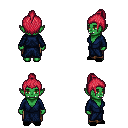
a pixel art fantasy rpg character, female body template, orc, green skin, blue robe, robe skirt, ruby red short topknot hairstyle, black slippers, four views (front, back, left, right), 2x2 character sprite sheet, small pixel art, hard edges, no anti-aliasing